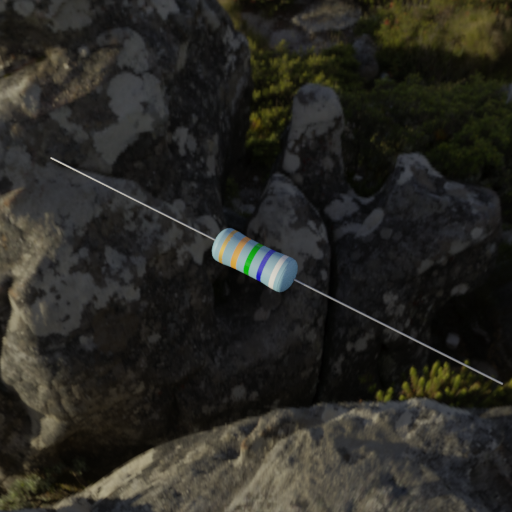
Resistor colour bands (in order): gold, orange, green, blue, white